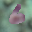
Label: 6